Question: I am working in WPF application.
Following is the table schema which i am using :

In this table is not a identity key and is identity column.
Following is the code i am using :
'''
t_table_name t = new t_table_name
{
file_name = "test"
};
dc.t_table_names.InsertOnSubmit(t);
dc.SubmitChanges();
'''
'''
at System.Data.SqlClient.SqlBuffer.get_Int32()
at Read_Object(ObjectMaterializer'1 )
at System.Data.Linq.SqlClient.ObjectReaderCompiler.ObjectReader'2.MoveNext()
at System.Linq.Enumerable.FirstOrDefault<URL>
at System.Data.Linq.ChangeDirector.StandardChangeDirector.DynamicInsert(TrackedObject item)
at System.Data.Linq.ChangeDirector.StandardChangeDirector.Insert(TrackedObject item)
at System.Data.Linq.ChangeProcessor.SubmitChanges(ConflictMode failureMode)
at System.Data.Linq.DataContext.SubmitChanges(ConflictMode failureMode)
at OMS.MyOrders.Model.MyOrderExecutor.SaveTransactions(List'1 changes)
at OMS.MyOrders.Model.MyOrderExecutor.SavePartReceiving(List'1 source, String system)
'''
I am not able to understand where i am going wrong.
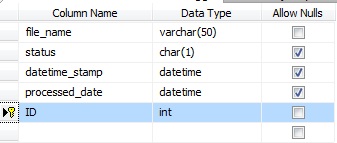
Answer: I had found the solution for this. Actually problem was not in linq query, problem was in trigger which is fire on insert. This trigger further calling a stored procedure which used to create file based on some conditions.
This is the output i got from stored procedure :

To solve this issue i am using Execute command as follow :
'''
dc.ExecuteCommand("Insert into t_table_name (file_name) values ({0})", "test3");
'''
Now code is working fine :-)